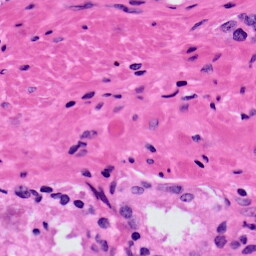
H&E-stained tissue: Prostate